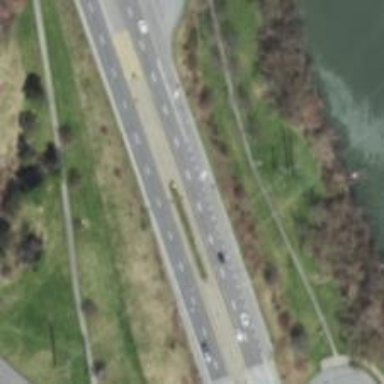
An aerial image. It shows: This image shows trunk highway that functions as expressway.